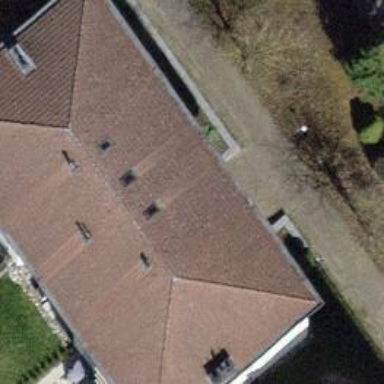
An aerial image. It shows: Building with tiled roof.